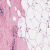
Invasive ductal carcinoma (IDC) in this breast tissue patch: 0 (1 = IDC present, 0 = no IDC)